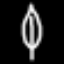
Label: leaf